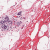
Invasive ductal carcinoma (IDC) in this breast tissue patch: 0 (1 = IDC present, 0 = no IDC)